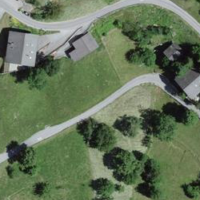
EUNIS habitat code: 55
Species observed at this site:
Aglais urticae
Colias croceus